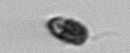
Label: flagellate